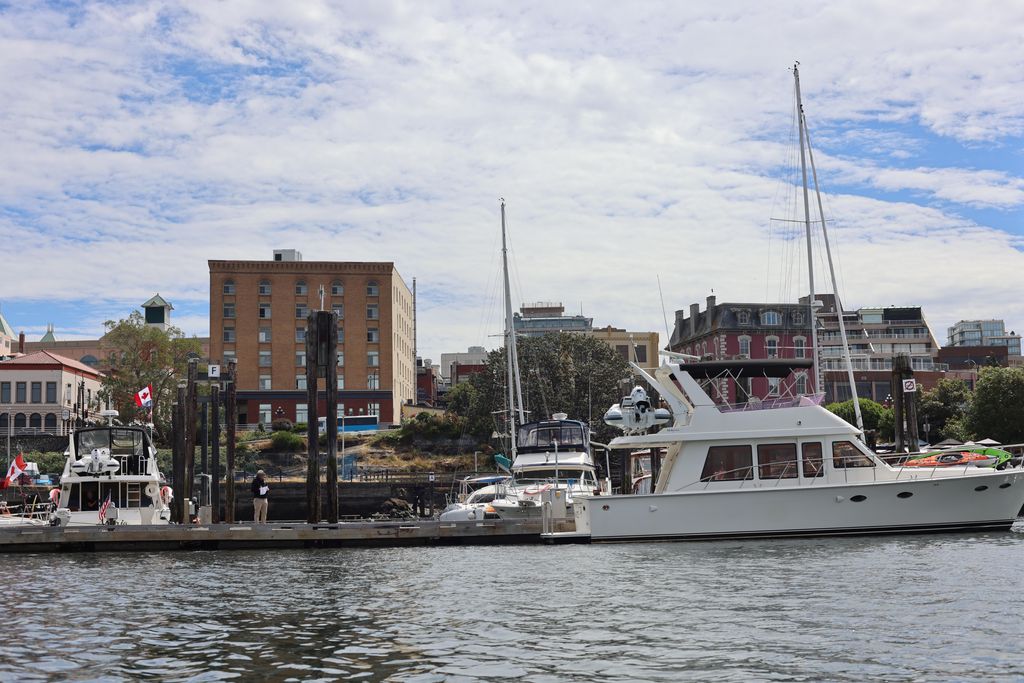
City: victoria